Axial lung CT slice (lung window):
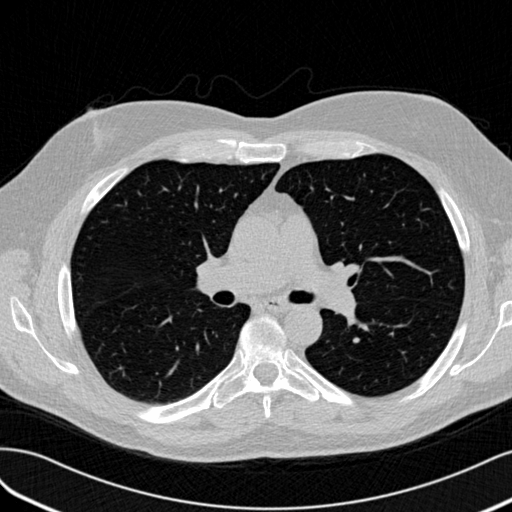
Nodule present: no